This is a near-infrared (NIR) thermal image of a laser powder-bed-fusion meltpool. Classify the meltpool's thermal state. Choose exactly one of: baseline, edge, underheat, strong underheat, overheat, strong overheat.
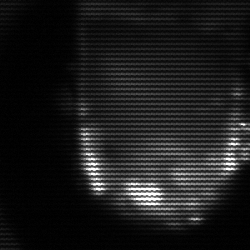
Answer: baseline